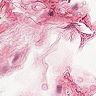
Metastatic tissue present: no